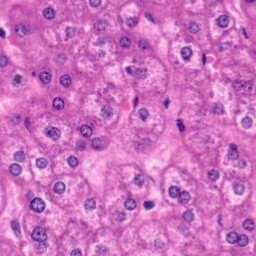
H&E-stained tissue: Liver